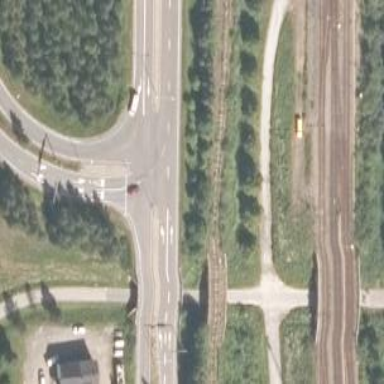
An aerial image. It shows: Trunk highway.